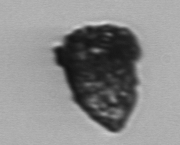
Label: Tintinnopsis